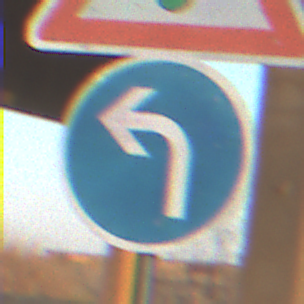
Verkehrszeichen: VorgeschriebeneFahrtrichtungLinks
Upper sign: Lichtzeichenanlage
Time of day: SunriseSunset
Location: Roofed (Suburban)
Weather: Clear
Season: NotSpecified
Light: Natural